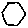
Label: hexagon